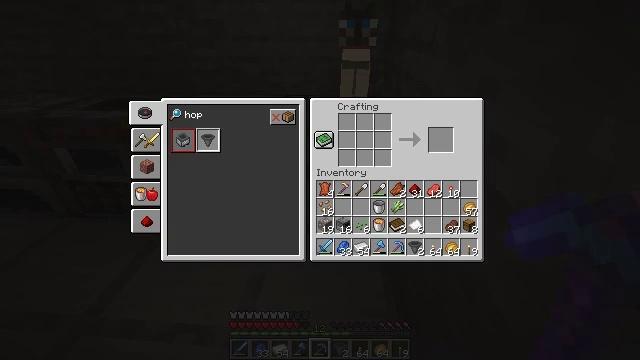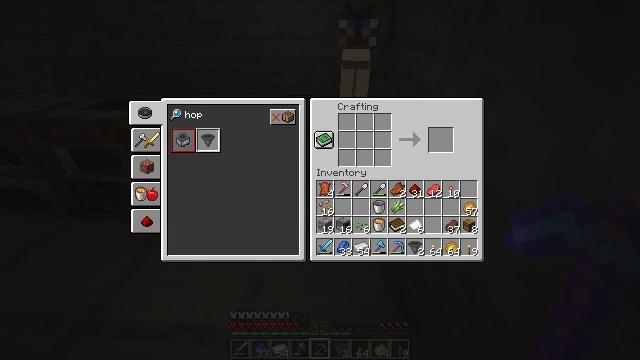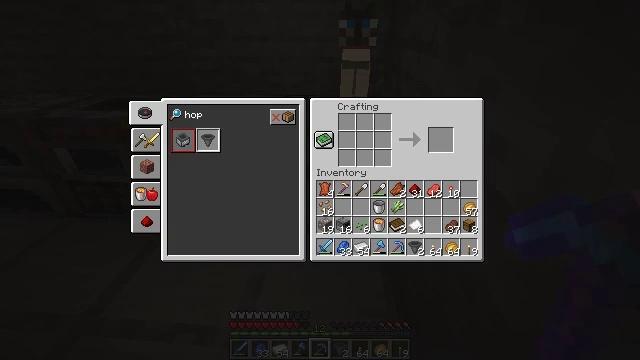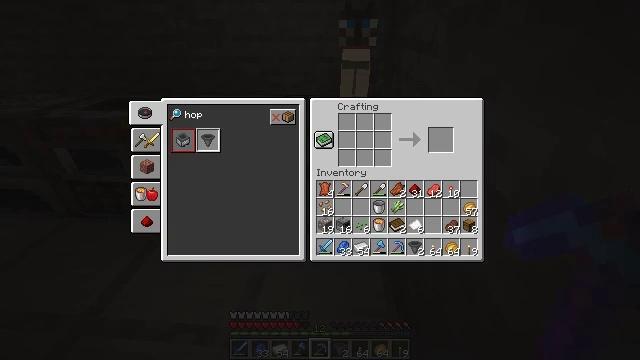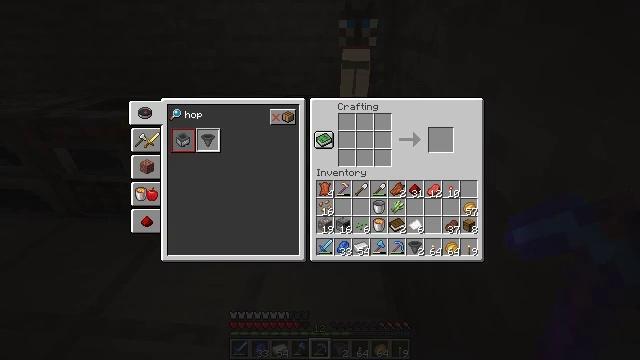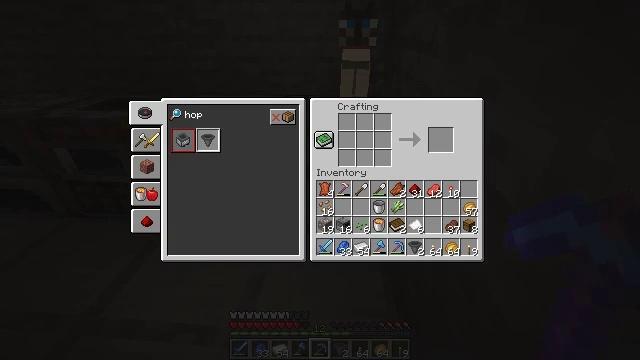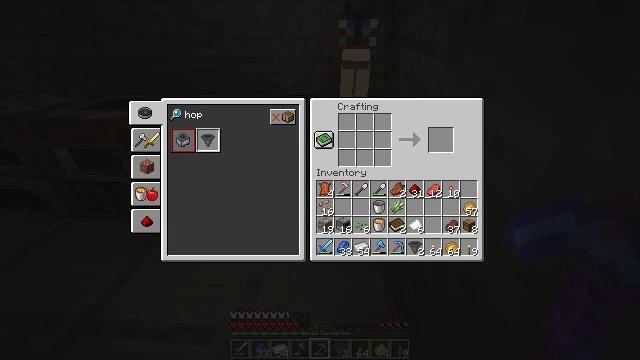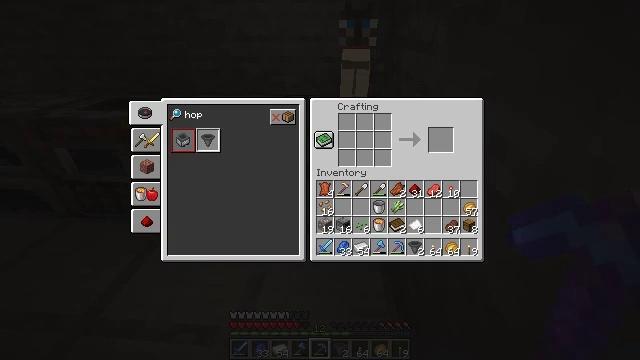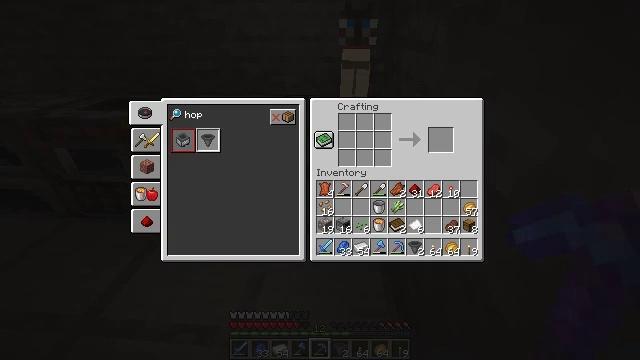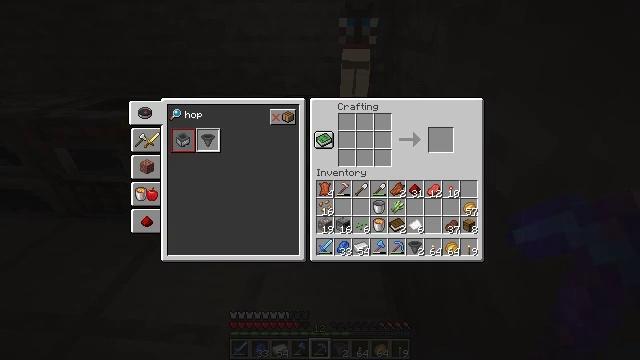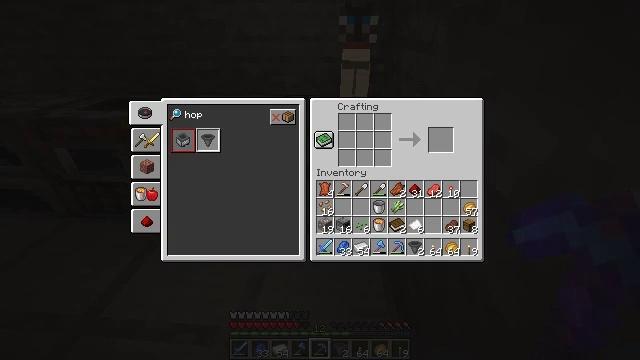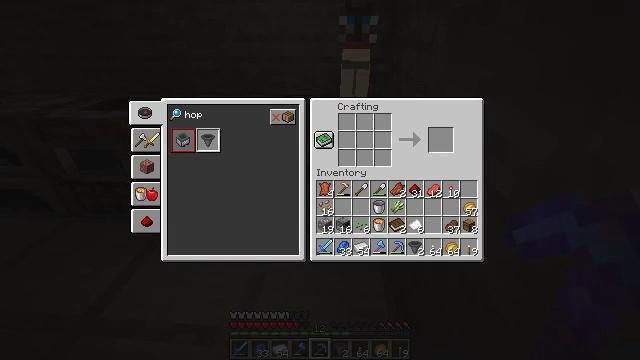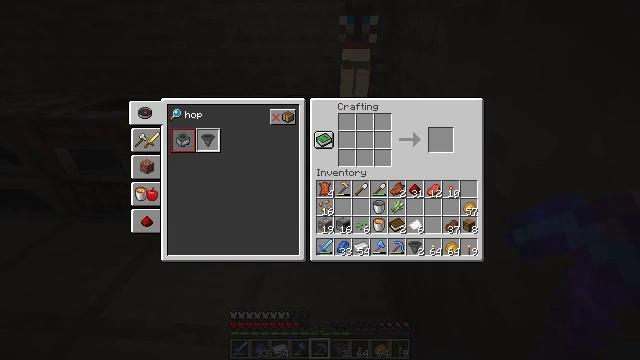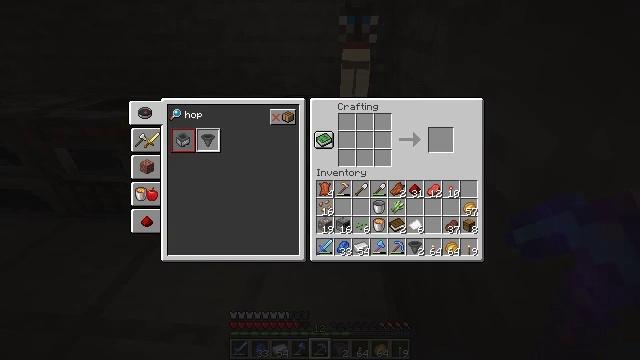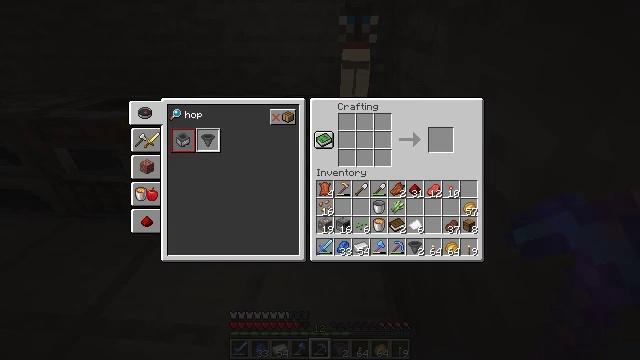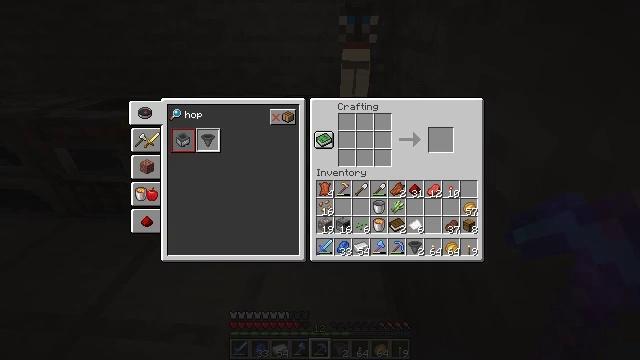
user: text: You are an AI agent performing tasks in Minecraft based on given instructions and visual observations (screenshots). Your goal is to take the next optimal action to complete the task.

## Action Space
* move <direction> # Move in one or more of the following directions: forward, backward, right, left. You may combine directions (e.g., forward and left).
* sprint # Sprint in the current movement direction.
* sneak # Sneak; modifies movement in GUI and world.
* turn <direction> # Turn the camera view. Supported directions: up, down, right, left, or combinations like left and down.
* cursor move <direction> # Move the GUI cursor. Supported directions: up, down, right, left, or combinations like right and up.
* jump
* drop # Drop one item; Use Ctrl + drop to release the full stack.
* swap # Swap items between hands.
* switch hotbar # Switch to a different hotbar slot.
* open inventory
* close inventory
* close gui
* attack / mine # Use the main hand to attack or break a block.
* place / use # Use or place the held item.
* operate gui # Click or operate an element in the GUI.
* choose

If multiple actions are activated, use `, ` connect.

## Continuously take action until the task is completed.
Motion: motion action
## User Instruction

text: Put iron ingots in the crafting grid to craft a minecart.
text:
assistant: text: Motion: no_op
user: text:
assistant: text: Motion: no_op
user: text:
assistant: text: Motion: no_op
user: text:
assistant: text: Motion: no_op
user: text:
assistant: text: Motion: no_op
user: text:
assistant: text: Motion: no_op
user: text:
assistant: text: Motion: no_op
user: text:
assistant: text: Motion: no_op
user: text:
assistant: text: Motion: no_op
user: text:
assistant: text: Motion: no_op
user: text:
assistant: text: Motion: no_op
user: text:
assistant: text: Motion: no_op
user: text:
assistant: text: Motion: no_op
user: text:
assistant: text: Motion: no_op
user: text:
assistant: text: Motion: no_op
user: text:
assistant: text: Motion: no_op
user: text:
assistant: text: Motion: no_op
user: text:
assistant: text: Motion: no_op
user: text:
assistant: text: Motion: no_op
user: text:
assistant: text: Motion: no_op
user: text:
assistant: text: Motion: no_op
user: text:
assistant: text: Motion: no_op
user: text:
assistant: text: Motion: no_op
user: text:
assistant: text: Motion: no_op
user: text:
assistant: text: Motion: no_op
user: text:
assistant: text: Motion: no_op
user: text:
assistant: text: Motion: no_op
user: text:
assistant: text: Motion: no_op
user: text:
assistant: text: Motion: no_op
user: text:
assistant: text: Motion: no_op